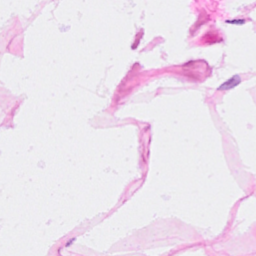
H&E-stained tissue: Breast